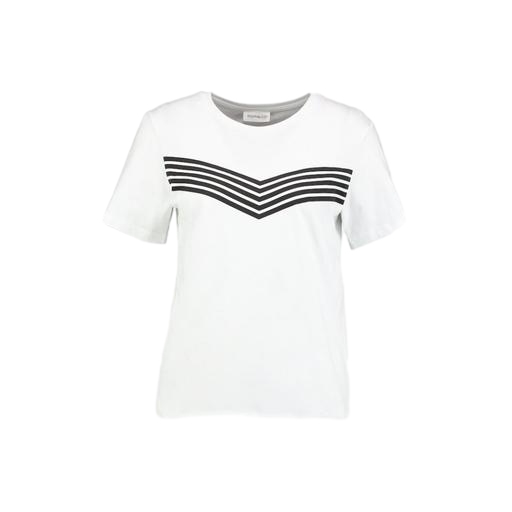
white graphic t-shirt only macy, white henri chevron shirt, black canyon tee blanc, white background